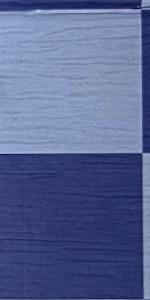
Label: Empty